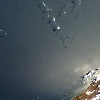
Label: water